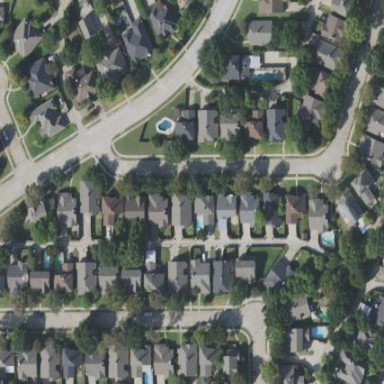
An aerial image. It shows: Residential neighbourhood.